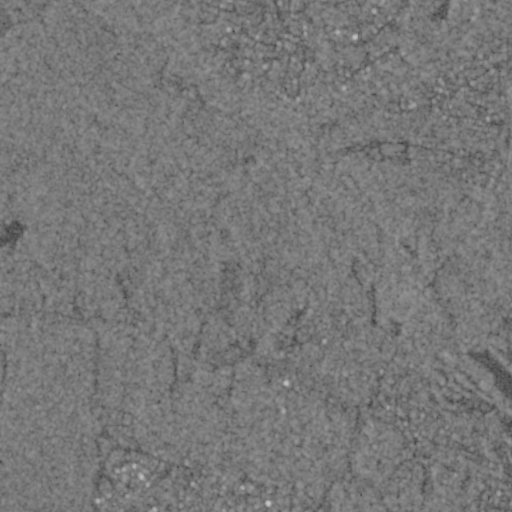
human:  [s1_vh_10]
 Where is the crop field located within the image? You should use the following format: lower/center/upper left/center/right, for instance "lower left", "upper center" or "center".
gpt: The crop field is located in the lower center of the image.
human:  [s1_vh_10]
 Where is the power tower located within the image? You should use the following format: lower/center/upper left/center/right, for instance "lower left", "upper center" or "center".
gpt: There is no power tower in the image.

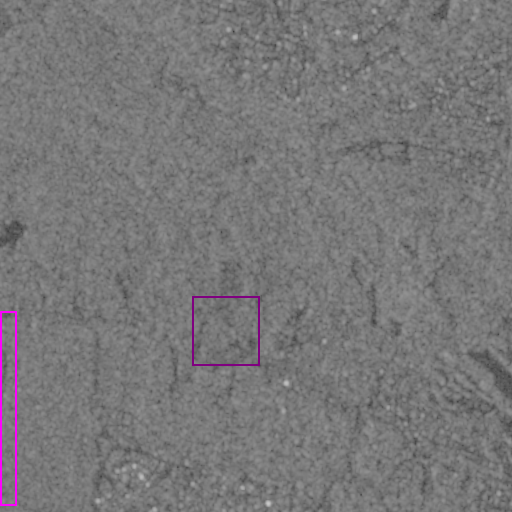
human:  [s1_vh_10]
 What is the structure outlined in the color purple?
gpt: The structure outlined in purple is a crop field.
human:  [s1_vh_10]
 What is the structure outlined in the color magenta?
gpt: The structure outlined in magenta is a park.
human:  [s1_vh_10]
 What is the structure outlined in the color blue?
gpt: There is no blue outline.